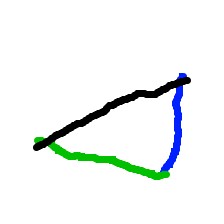
Shape: triangle